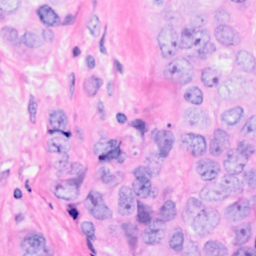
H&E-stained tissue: Breast